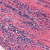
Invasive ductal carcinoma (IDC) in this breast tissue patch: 1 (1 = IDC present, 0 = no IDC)